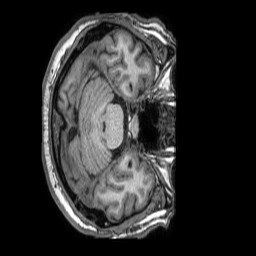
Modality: T1w
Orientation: axial
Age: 72
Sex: male
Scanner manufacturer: philips
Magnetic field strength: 1.5 T
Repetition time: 0.007062 s
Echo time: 0.003202 s